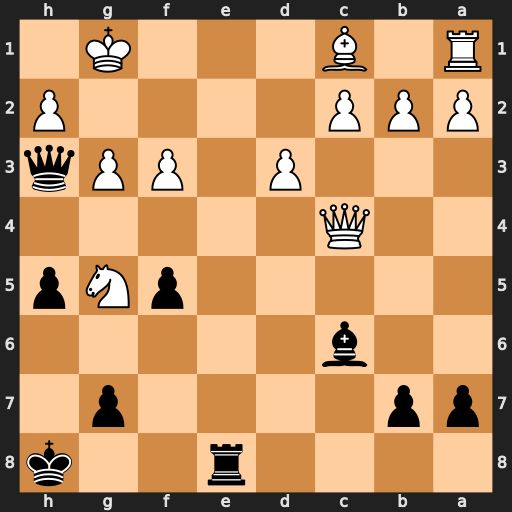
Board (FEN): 4r2k/pp4p1/2b5/5pNp/2Q5/3P1PPq/PPP4P/R1B3K1
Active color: b
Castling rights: -
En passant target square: -
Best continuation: Re1+ Kf2 Qf1#